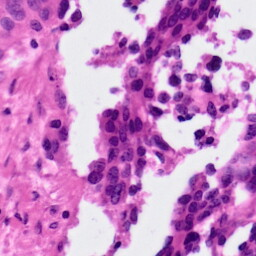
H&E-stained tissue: Ovarian